Question: I have 2 'TextView's in my home widget. For the 3rd column, I specific the size in pixel, through XML
'''
<TextView
android:id="@+id/text_view_2"
android:layout_width="0dp"
android:width="0dp"
android:layout_height="match_parent"
android:layout_gravity="center_vertical"
android:paddingRight="8dp"
android:layout_weight="1"
android:textSize="24px"
android:gravity="right|center_vertical" />
'''
For the 2nd (middle) column, I specific the size in pixel too, through Java code.
'''
@Override
public RemoteViews getViewAt(int position) {
...
remoteViews.setFloat(R.id.text_view_1, "setTextSize", 24);
'''
I expect the 2nd column and 3rd column will be in same size, as both are using 24 pixel.
But, if looking at screenshot, that is not the case! Anything I had done wrong?

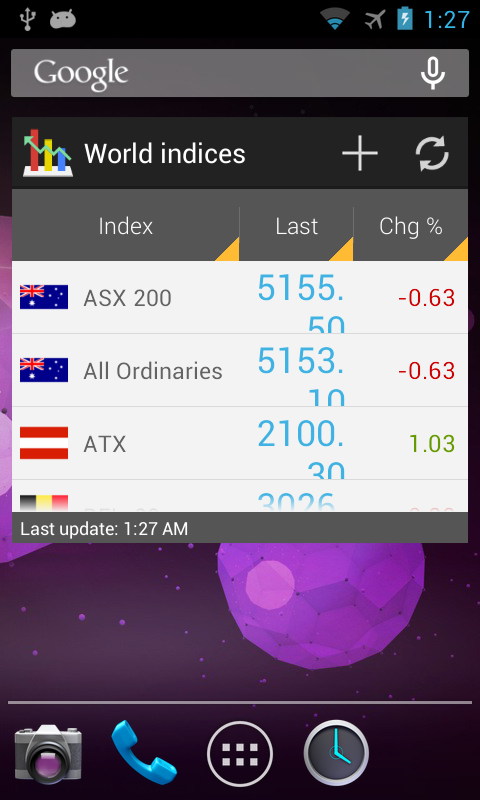
Answer: Method 'setFloat()' applied to '"setTextSize"' always uses 'sp'. Here is the method which gets called at the end.
'''
@android.view.RemotableViewMethod
public void setTextSize(float size) {
setTextSize(TypedValue.COMPLEX_UNIT_SP, size);
}
'''
Try to use the method below to set test size in 'px'.
'''
remoteViews.setTextViewTextSize(R.id.text_view_1,
TypedValue.COMPLEX_UNIT_PX, 24);
'''
If you need to support Gingerbread you should use 'setFloat()'. Knowing that it expects 'sp' I would try to provide a smaller value in there, which, after scaling, would correspond to desired 'px' size. I believe this would be the formula. I wasn't able to test it, but it might work.
'''
float size = 24 / getResources().getDisplayMetrics().scaledDensity;
remoteViews.setFloat(R.id.text_view_1, "setTextSize", size);
'''